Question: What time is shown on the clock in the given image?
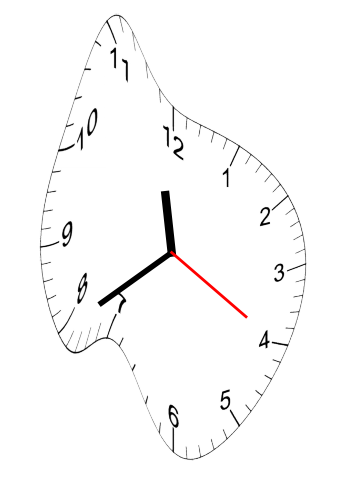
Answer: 11:39:20